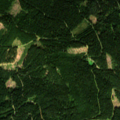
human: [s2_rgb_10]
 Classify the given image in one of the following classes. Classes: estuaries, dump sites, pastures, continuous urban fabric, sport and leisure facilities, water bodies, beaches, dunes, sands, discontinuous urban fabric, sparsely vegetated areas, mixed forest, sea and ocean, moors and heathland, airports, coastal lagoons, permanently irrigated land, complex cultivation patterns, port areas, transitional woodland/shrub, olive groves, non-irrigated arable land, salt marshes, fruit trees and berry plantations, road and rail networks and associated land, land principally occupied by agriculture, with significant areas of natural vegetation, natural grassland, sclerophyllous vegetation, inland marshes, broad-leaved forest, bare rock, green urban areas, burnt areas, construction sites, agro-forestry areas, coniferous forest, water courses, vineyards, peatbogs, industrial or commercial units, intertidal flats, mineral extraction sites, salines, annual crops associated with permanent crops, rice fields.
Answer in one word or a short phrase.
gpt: coniferous forest